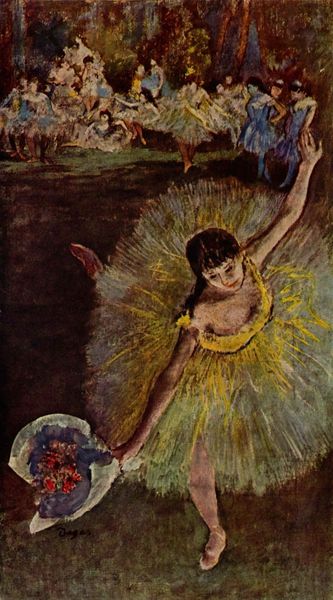
Titel: Ende der Arabeske
Künstler: Edgar Degas
Standort: Paris
Institution: Musée d'Orsay
Schlagwörter: baum, blau, dunkel, kopf, schatten, weiß, frauen, gelb, grün, impressionismus, menschen, mädchen, bewegung, blume, blumen, braun, bunt, busen, degas, edgar degas, frankreich, frau, geste, hintergrund, kleid, licht, paris, pastell, renoir, schwarz, vordergrund, blick, blüten, rosen, rot, wiese, expressionismus, fest, malerei, rock, tanz, arm, arme, gesicht, spitze, gesten, vorhang, boden, gold, pose, realismus, kind, personen, aufführung, bühne, oper, publikum, tanzen, theater, tänzerin, tänzerinnen, gebeugt, locken, genre, kreis, beine, bein, papier, balett, ballerina, ballet, ballett, choreographie, schuhe, tutu, tüll, tütü, unterricht, auftritt, ballettschuhe, edgar, röckchen, saal, spitzentanz, vorführung, zopf, glanz, strauss, rüschen, blumenstrauss, oben, fuss, zirkus, ausgebreitet, schritt, renior, durchsichtig, verbeugung, kulisse, fraune, grazil, studio, applaus, madl, tüte, verneigung, grazie, ballarina, piblikum, sonnengelb, lichtr, primaballerina, balletttänzerin, balarina, balettänzerin, reverenz, companie, 1890, blumenstrass, kock, protagonistin, degus